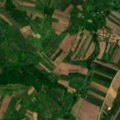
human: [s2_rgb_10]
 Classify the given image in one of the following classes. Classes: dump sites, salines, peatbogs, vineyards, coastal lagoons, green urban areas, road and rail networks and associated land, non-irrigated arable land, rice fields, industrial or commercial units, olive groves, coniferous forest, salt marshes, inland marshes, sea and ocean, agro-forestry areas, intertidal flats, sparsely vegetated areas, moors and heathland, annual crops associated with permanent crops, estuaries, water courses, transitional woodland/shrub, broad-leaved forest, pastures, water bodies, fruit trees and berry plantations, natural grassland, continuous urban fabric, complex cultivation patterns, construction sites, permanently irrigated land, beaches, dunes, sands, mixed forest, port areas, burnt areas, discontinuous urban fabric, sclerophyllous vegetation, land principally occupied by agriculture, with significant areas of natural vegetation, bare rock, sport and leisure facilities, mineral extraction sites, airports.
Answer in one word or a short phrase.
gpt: non-irrigated arable land, complex cultivation patterns, land principally occupied by agriculture, with significant areas of natural vegetation, broad-leaved forest